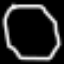
Label: octagon